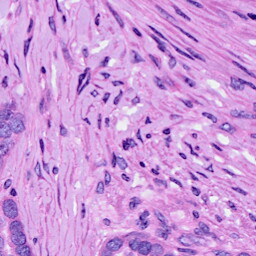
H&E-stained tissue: Ovarian